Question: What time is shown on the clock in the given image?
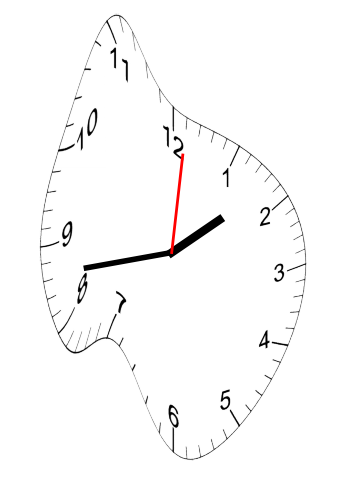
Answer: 01:43:01